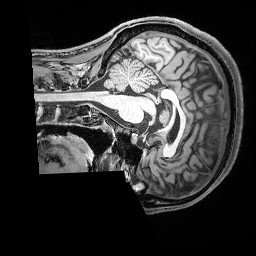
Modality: T1w
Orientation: sagittal
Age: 23
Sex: male
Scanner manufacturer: siemens
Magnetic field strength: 3 T
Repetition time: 2.53 s
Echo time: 0.00388 s